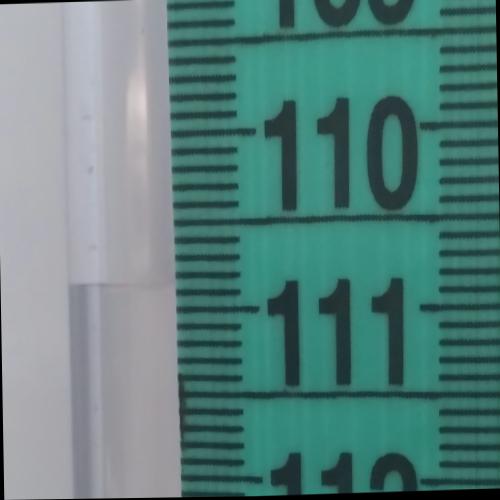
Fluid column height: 110.9 cm